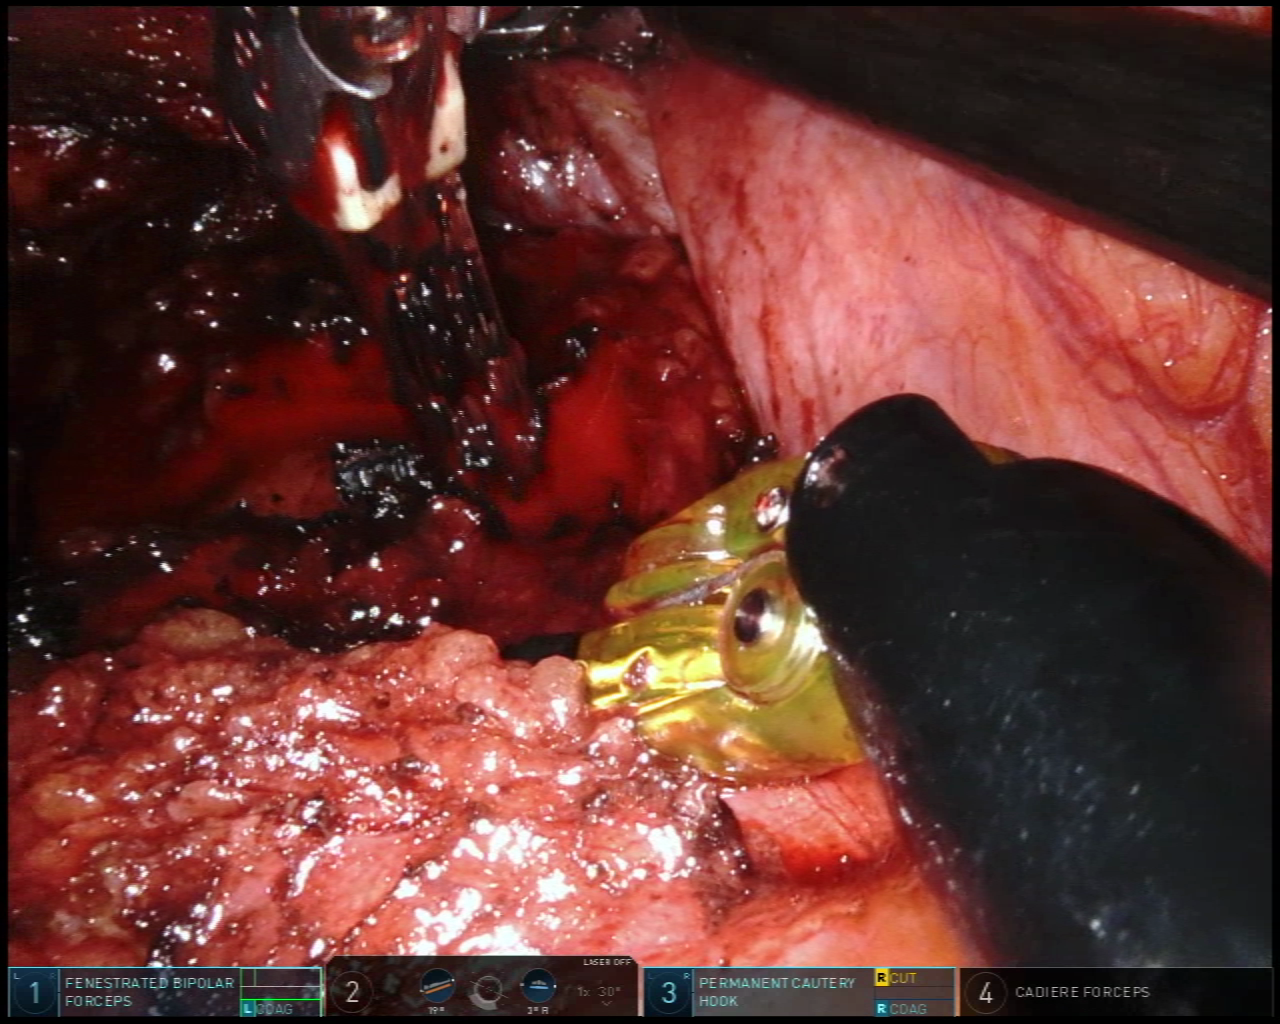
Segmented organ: vesicular_glands
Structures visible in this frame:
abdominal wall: no
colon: no
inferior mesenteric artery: no
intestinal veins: no
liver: no
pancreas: no
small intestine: no
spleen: no
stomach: no
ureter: no
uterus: no
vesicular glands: yes